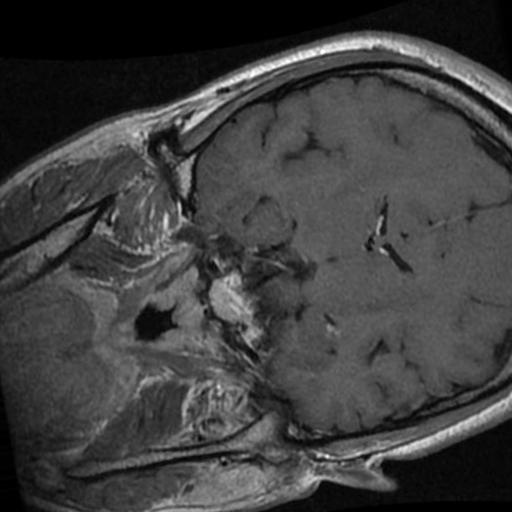
Label: brain_tumor